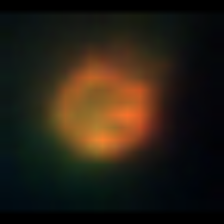
Taxon: NanoPlankton
Group: Other